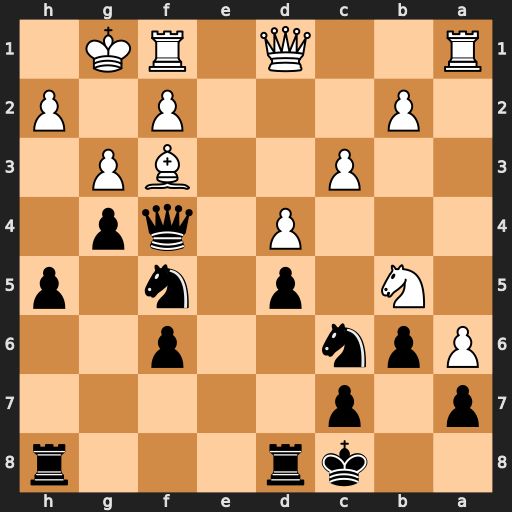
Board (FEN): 2kr3r/p1p5/Ppn2p2/1N1p1n1p/3P1qp1/2P2BP1/1P3P1P/R2Q1RK1
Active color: b
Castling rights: -
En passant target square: -
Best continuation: Qxf3 Qxf3 gxf3